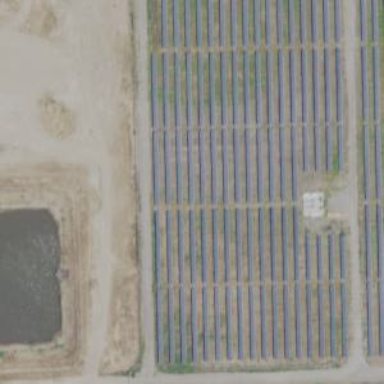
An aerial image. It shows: Solar power plant utilizing photovoltaic technology to produce electricity.